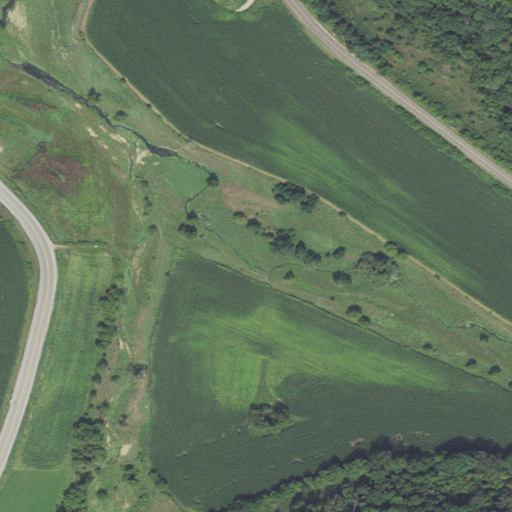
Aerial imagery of valley in Wisconsin named Bedessem Coulee containing pasture, deciduous forest, open development, low intensity development, cultivated crops, and mixed forest